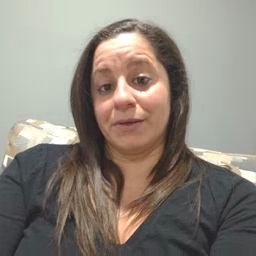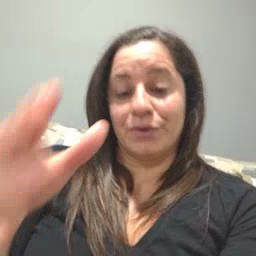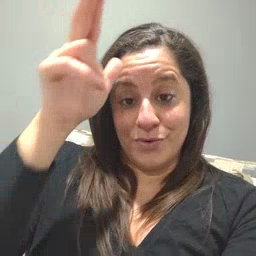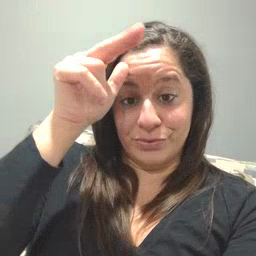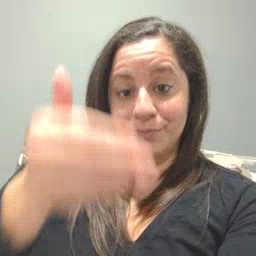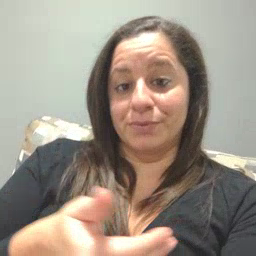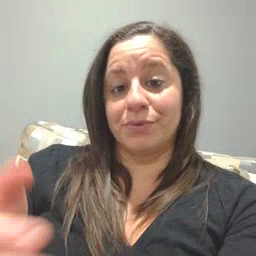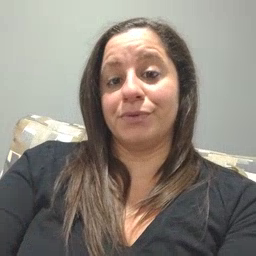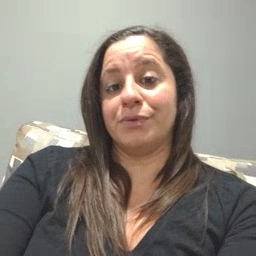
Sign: donkey